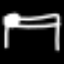
Label: bed